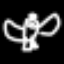
Label: angel